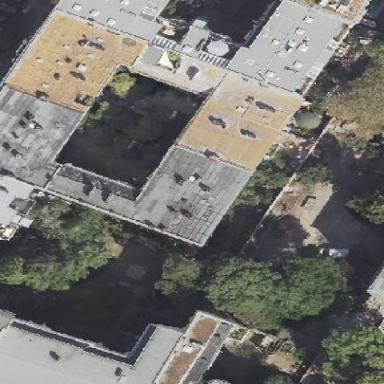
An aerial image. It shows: Skillion-roofed apartments building with tar paper roofing.